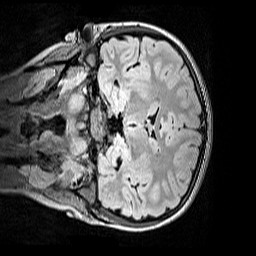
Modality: FLAIR
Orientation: coronal
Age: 9
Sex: female
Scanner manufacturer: siemens
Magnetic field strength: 3 T
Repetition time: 5 s
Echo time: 0.388 s